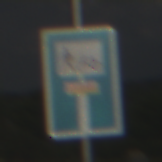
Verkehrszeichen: SackgasseRadverkehrFussgaengerDurchlaessig
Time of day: MorningAfternoon
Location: Outdoor (Nature)
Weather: PartlyCloudy
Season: NotSpecified
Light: Natural